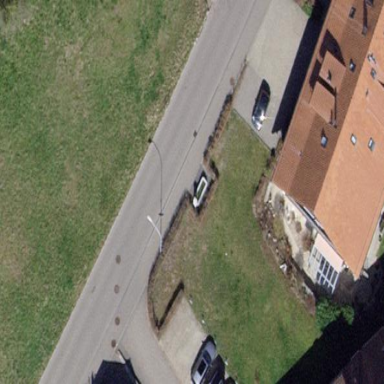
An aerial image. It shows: Hedge acting as barrier.